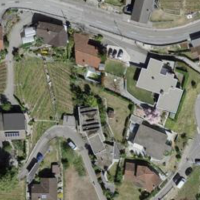
EUNIS habitat code: 54
Species observed at this site:
Parietaria judaica